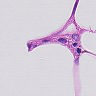
Metastatic tissue present: no